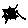
Label: sun